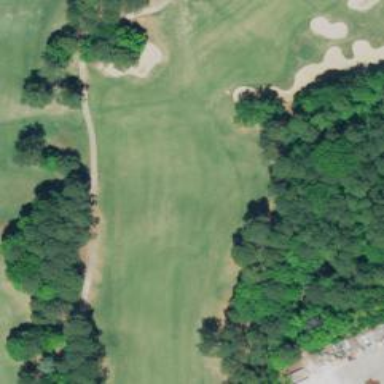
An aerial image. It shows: Golf hole.